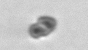
Label: Heterocapsa_rotundata